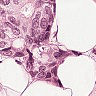
Metastatic tissue present: yes